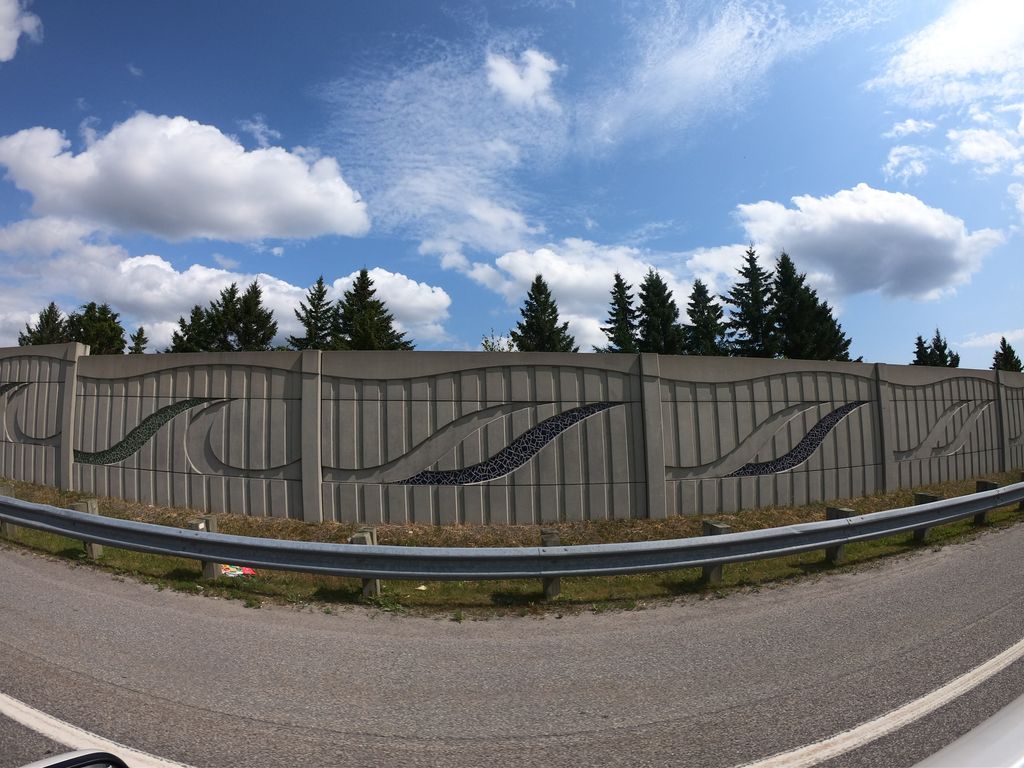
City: ottawa-gatineau